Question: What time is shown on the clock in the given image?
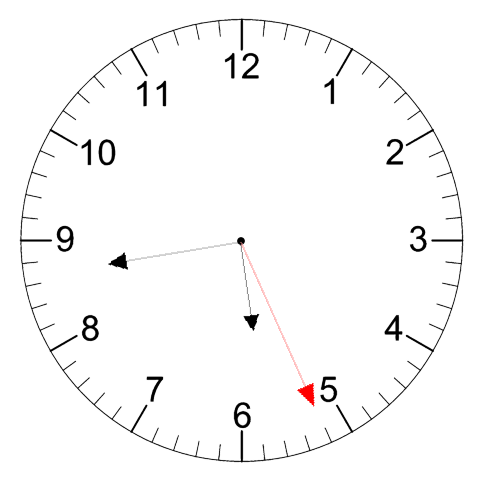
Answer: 05:43:26